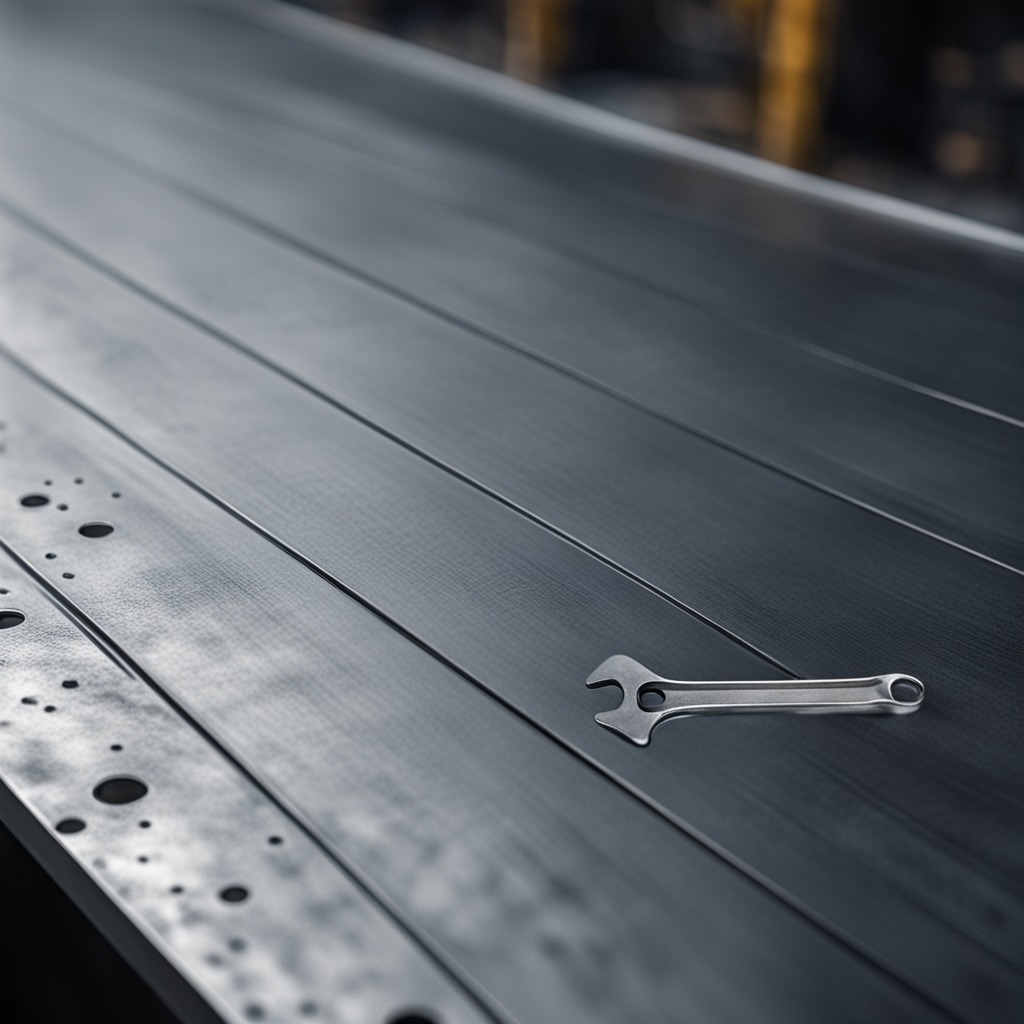
An wrench is lying on a cold steel table in a mining workshop.